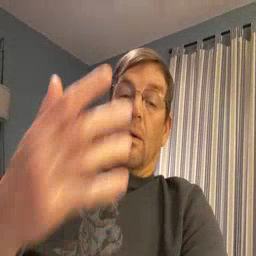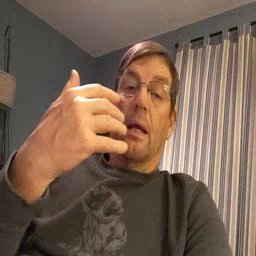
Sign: wait